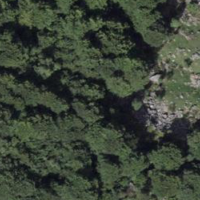
EUNIS habitat code: 41
Species observed at this site:
Juglans regia